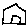
Label: house